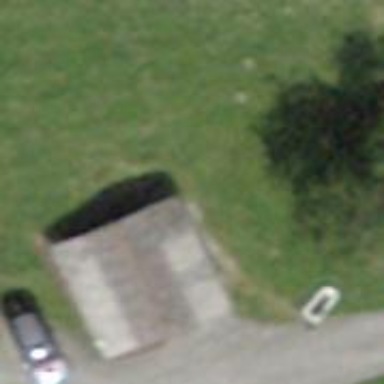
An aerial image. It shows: Garage.